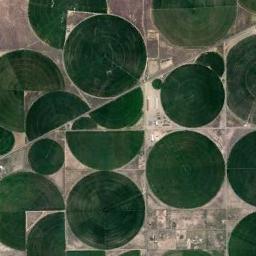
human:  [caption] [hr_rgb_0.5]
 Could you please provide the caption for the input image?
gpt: Several dark green circular or fan-shaped farmlands with different radii and radians are on the ground and a road goes through these farmlands .

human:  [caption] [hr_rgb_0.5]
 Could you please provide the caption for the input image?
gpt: Some green circle farmland are in the bare land .

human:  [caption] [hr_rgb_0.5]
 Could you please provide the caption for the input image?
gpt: Several circular green fields with full, Semi-circle, And semi-circle shapes .

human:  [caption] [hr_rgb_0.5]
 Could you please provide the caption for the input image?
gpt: Round fields are separated by white lines .

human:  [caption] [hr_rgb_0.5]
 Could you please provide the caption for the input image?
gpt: There are many green circular farmlands of different sizes .